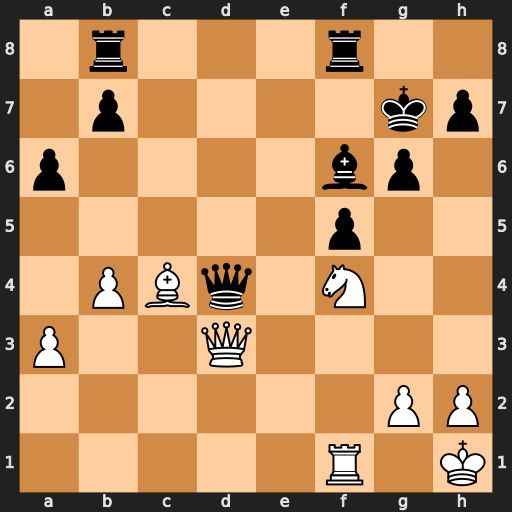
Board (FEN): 1r3r2/1p4kp/p4bp1/5p2/1PBq1N2/P2Q4/6PP/5R1K
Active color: w
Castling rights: -
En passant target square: -
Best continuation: Ne6+ Kh8 Nxd4